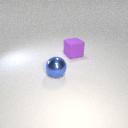
large purple rubber cube behind large blue metal sphere